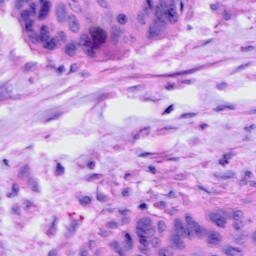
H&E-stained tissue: Cervix